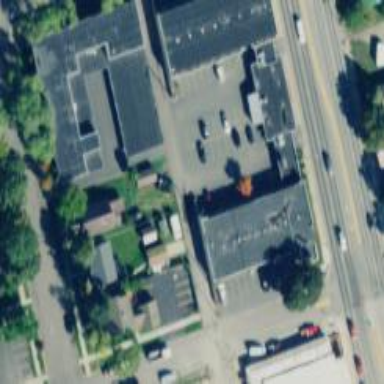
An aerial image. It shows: Motel building.